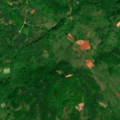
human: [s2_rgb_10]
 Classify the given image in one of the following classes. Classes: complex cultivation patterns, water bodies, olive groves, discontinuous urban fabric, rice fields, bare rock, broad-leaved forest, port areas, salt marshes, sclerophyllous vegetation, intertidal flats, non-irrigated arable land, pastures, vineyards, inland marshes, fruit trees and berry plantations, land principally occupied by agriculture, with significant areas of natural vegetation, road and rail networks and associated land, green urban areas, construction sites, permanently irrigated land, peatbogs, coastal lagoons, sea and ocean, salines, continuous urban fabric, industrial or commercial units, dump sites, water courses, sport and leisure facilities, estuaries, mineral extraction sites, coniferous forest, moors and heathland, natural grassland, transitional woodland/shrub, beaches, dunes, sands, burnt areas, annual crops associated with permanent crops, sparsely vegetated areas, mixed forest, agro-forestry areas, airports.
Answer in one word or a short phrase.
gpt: complex cultivation patterns, land principally occupied by agriculture, with significant areas of natural vegetation, broad-leaved forest, transitional woodland/shrub